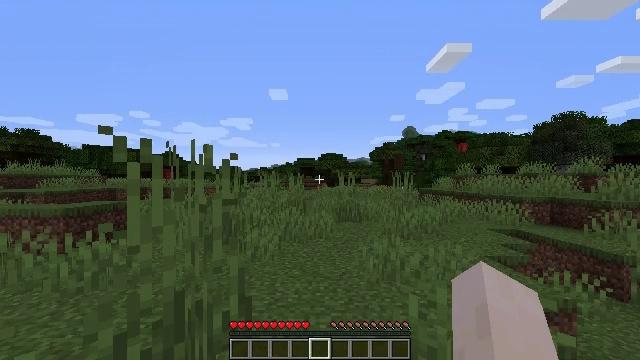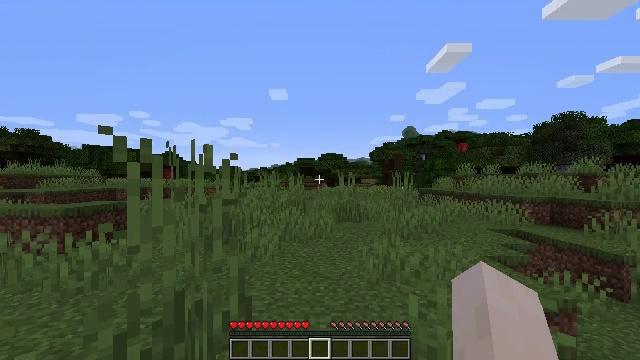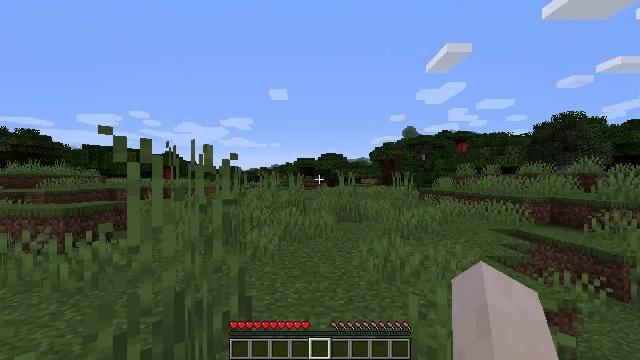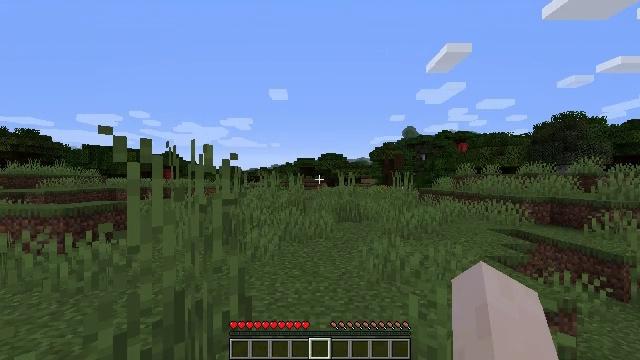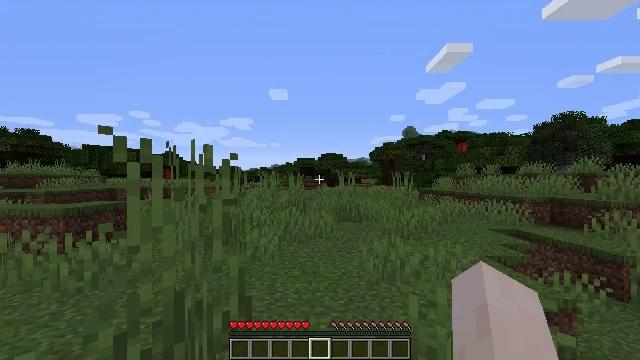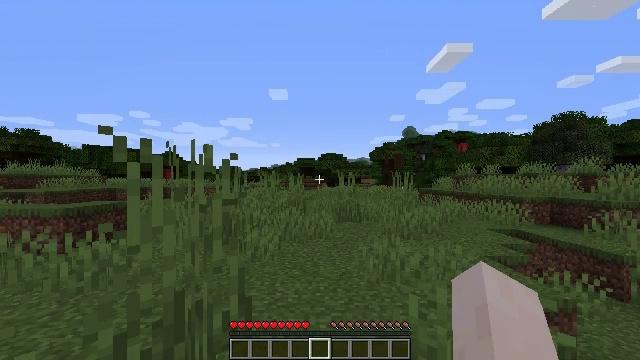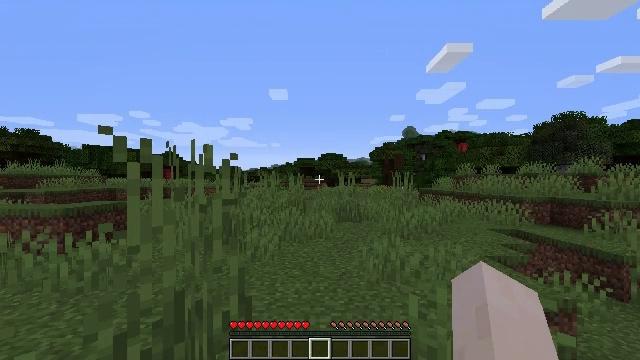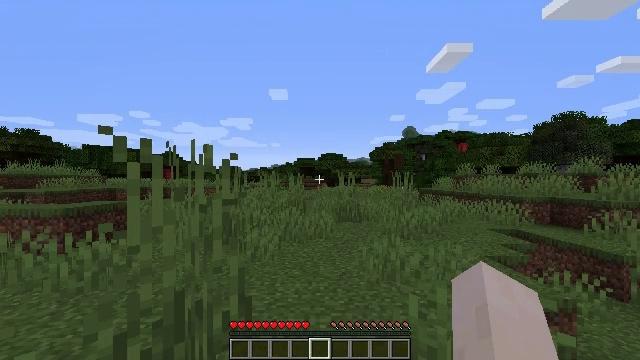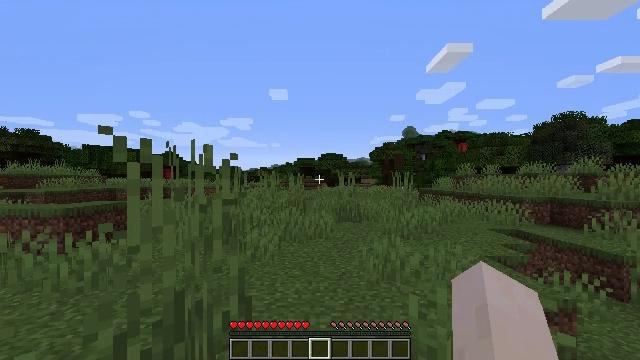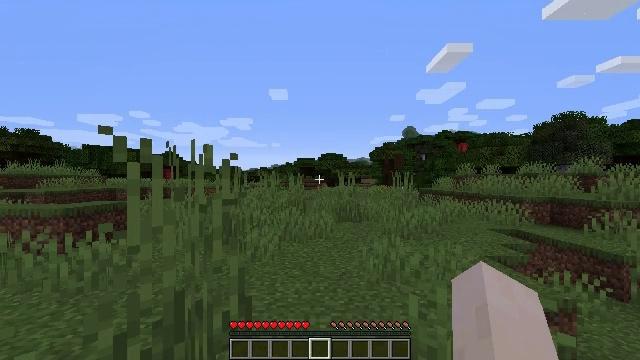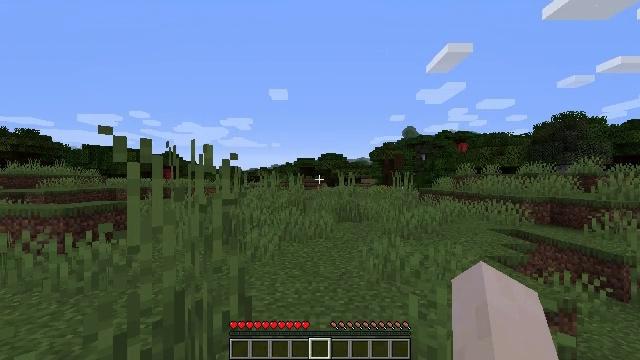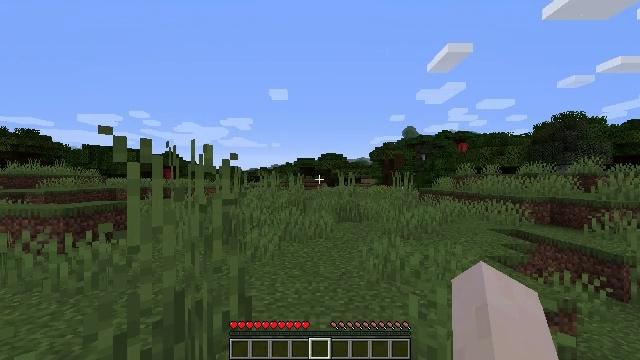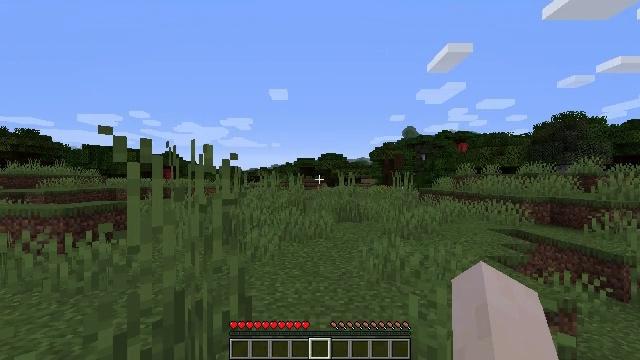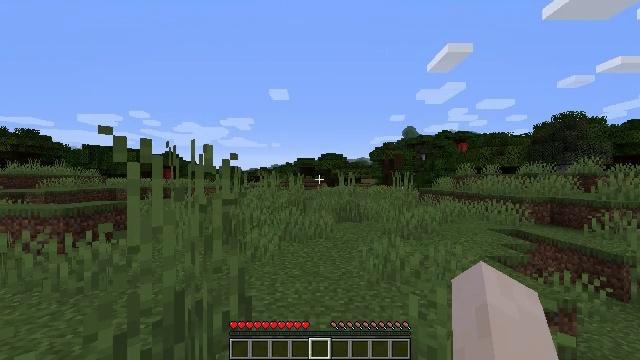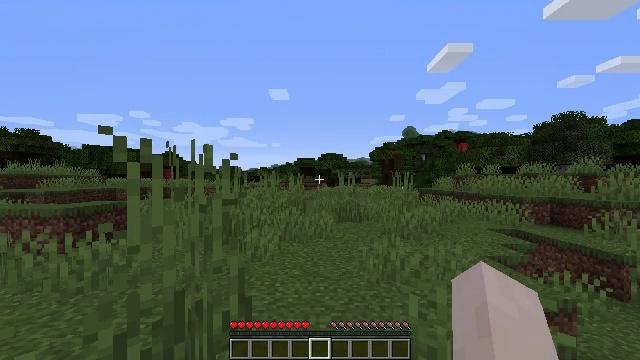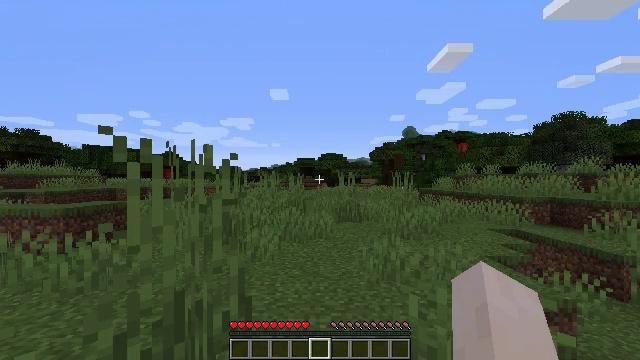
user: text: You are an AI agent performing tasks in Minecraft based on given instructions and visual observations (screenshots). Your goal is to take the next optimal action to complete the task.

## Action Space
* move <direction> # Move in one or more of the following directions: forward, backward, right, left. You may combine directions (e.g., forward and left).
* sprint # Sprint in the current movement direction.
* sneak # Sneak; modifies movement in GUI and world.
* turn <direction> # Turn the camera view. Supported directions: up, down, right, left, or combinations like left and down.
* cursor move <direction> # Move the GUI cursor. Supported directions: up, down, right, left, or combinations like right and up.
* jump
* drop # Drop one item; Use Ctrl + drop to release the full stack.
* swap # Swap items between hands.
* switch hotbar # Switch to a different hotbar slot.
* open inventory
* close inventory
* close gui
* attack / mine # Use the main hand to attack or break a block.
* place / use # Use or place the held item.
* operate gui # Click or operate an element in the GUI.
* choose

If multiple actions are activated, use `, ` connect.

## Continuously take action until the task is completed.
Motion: motion action
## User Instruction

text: Harvest dark oak log for resources.
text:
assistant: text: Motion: no_op
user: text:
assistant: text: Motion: no_op
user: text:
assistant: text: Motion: no_op
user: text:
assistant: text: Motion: no_op
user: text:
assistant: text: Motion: no_op
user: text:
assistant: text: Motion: no_op
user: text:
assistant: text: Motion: no_op
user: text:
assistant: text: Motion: no_op
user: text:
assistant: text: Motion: no_op
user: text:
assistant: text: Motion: no_op
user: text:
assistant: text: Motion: no_op
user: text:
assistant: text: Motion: no_op
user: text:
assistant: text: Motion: no_op
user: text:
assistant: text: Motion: no_op
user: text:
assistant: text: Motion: no_op
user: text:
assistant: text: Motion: no_op
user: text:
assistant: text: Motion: no_op
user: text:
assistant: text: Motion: no_op
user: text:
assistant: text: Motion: no_op
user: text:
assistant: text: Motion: no_op
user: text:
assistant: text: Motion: no_op
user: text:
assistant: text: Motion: no_op
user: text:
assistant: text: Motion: no_op
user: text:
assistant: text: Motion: no_op
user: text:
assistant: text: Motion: no_op
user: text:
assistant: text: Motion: no_op
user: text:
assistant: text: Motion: no_op
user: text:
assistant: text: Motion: no_op
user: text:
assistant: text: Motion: no_op
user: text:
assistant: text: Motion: no_op